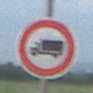
Verkehrszeichen: VerbotFuerKraftfahrzeugeUeberDreiKommaFuenfTonnen
Umgebung: Outdoor, Nature
Tageszeit: SunriseSunset
Wetter: PartlyCloudy
Licht: Natural
Jahreszeit: NotSpecified
Kontrast: LowContrast